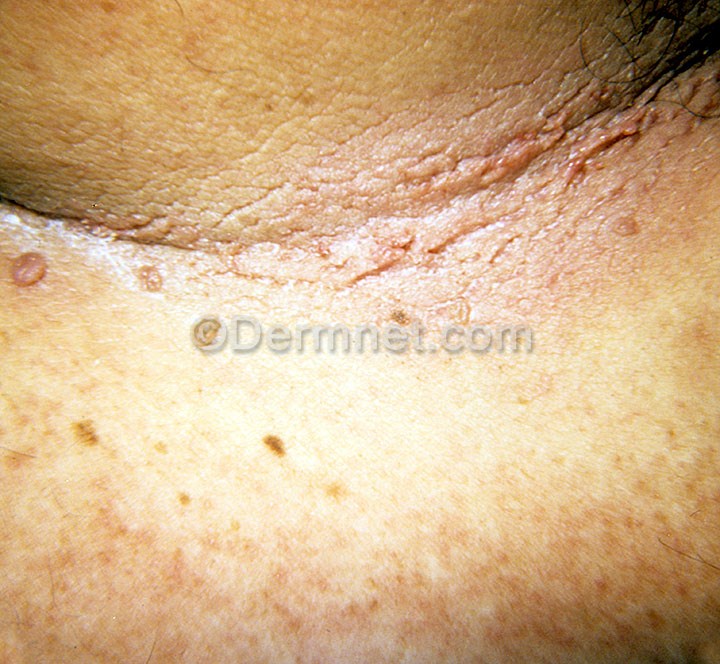
Disease: Systemic Disease